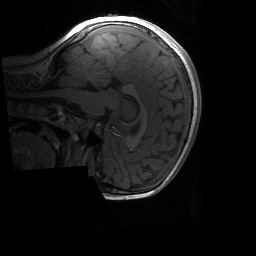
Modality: T1w
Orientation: sagittal
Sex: male
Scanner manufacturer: siemens
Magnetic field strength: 3 T
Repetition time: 1.9 s
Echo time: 0.00243 s